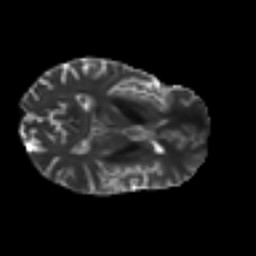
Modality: T2w
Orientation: axial
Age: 42
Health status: ill
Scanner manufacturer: philips
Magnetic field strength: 3 T
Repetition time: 9 s
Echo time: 0.127 s